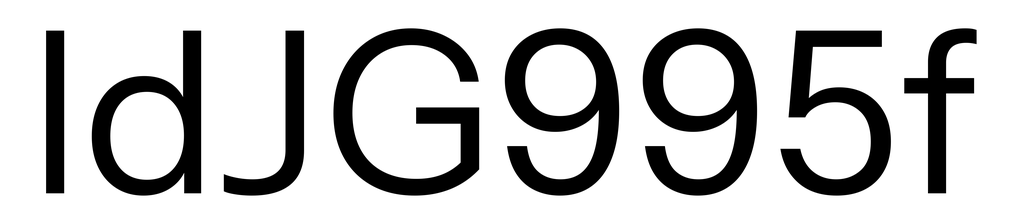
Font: InstrumentSans_Regular